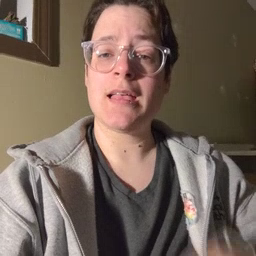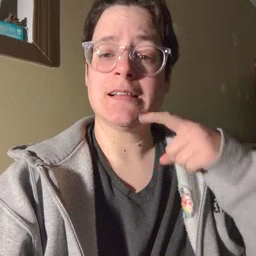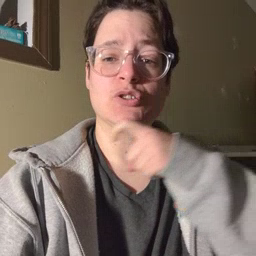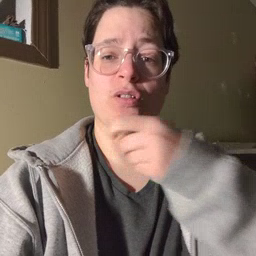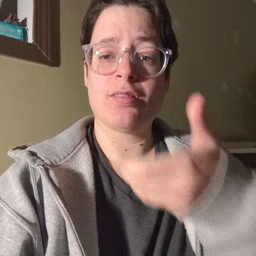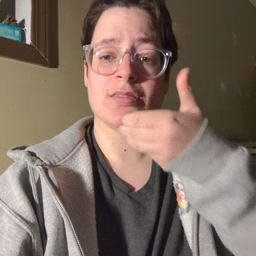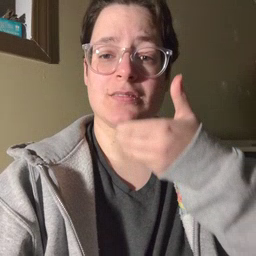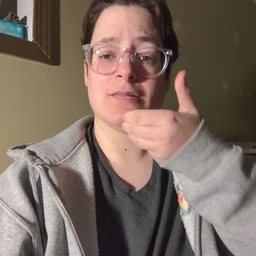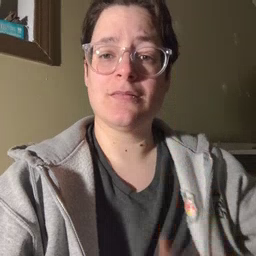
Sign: cereal